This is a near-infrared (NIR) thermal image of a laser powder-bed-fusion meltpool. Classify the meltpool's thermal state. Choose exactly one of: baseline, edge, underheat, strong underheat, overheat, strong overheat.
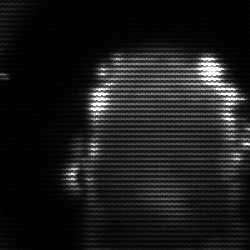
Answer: baseline